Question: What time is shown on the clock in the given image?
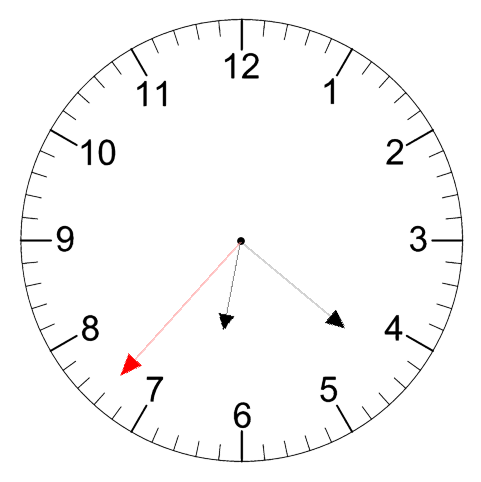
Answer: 06:21:37